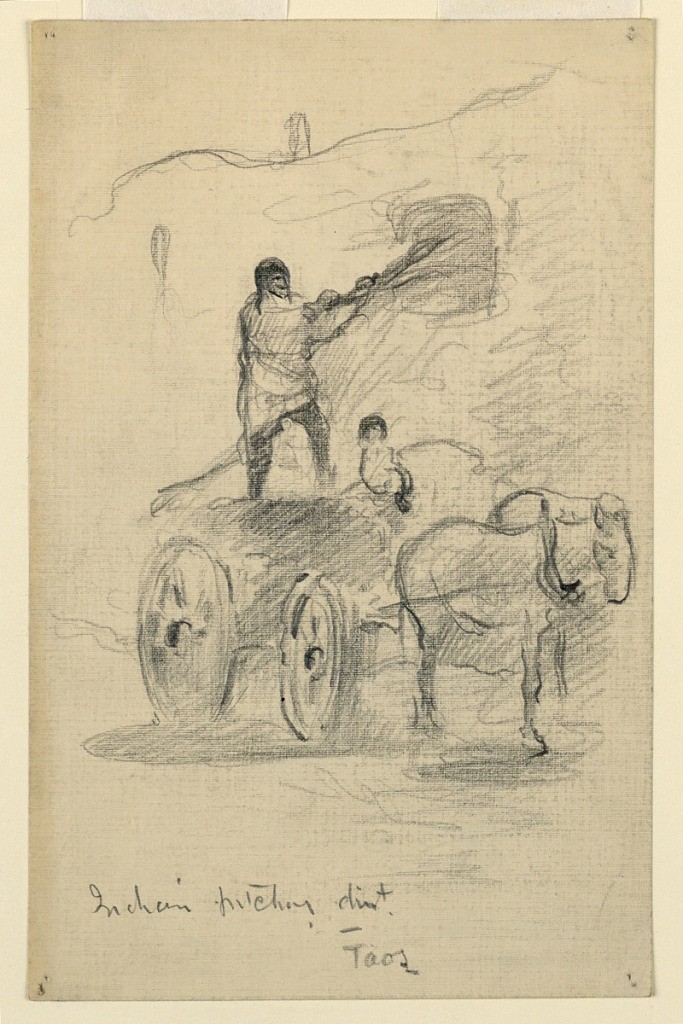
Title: Indian Pitching Dirt, Taos
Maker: Eugene Higgins, American, 1874–1958
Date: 1921
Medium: Graphite on paper
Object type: Drawing
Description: A figure stands in a four-wheeled cart drawn by a horse and shovels dirt from it. Buildings outlined behind.